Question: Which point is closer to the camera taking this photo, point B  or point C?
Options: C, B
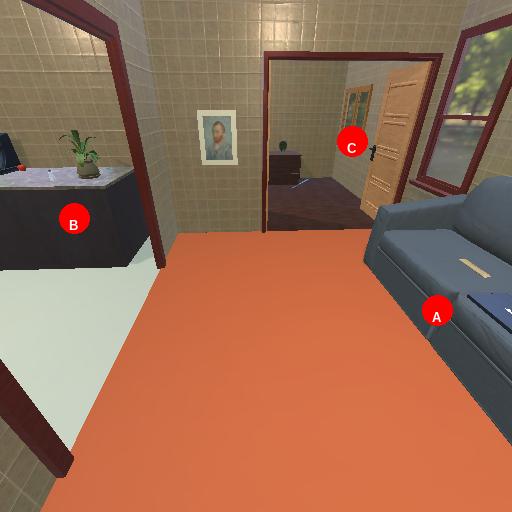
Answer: C